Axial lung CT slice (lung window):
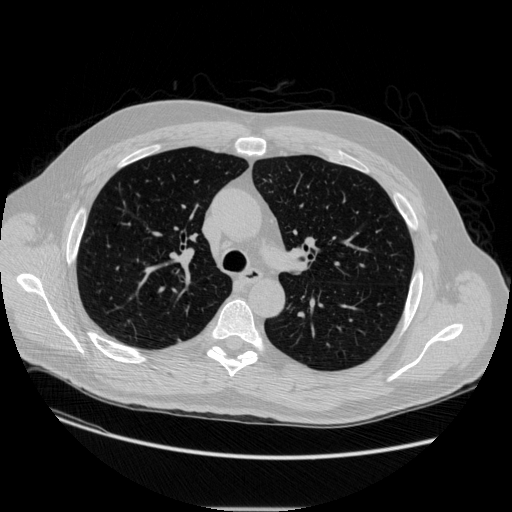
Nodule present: no